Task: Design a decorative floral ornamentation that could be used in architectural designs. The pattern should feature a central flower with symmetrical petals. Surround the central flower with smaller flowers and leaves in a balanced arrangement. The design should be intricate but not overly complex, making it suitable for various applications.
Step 689:
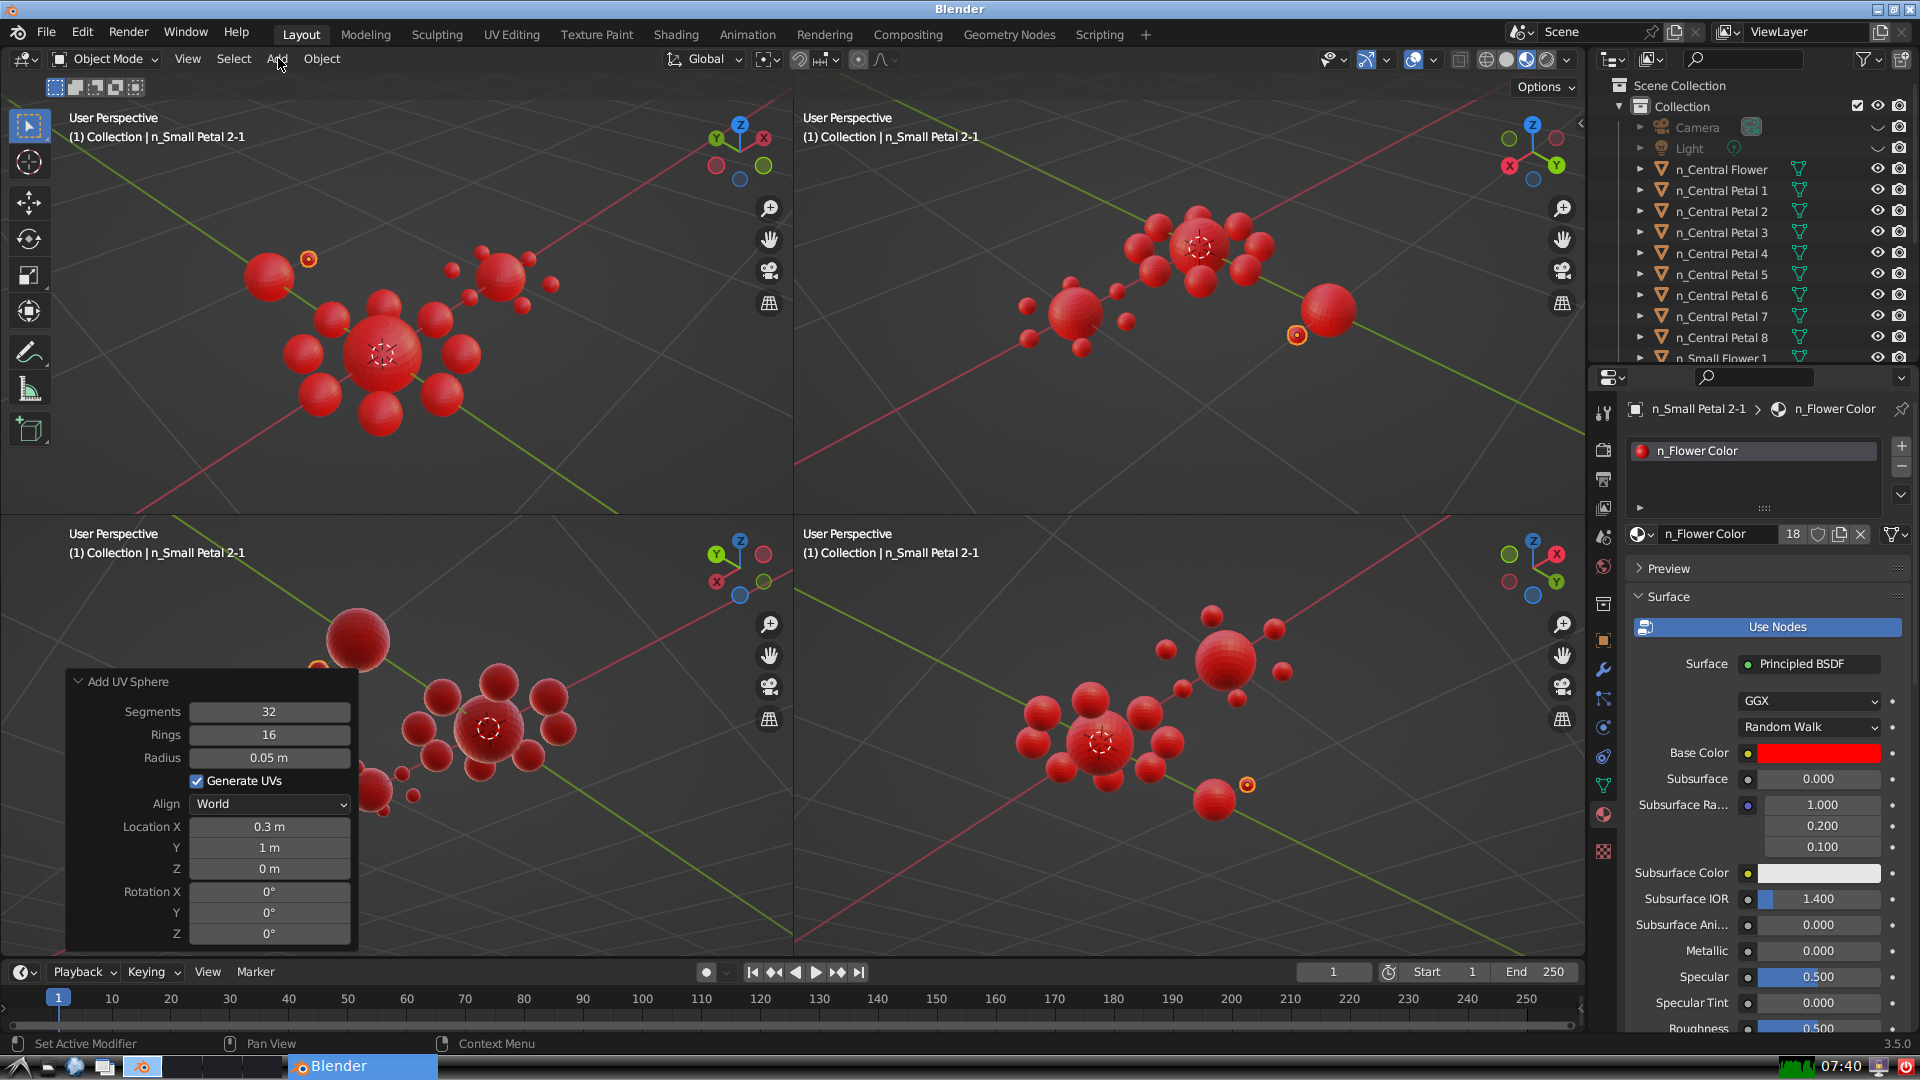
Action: click: no